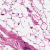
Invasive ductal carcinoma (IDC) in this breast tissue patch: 0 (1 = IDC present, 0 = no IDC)